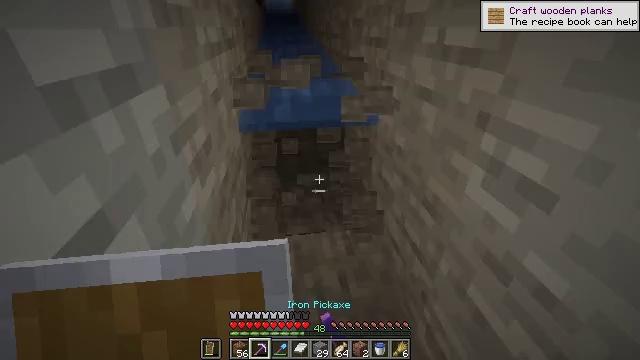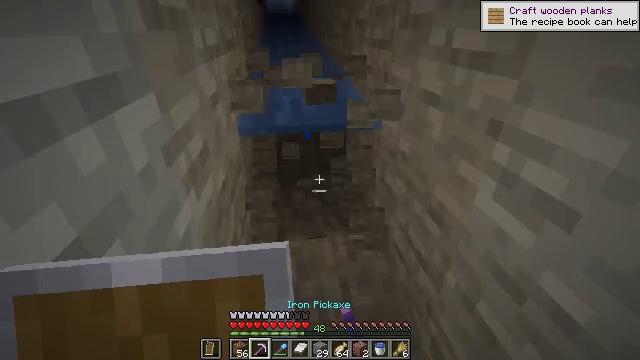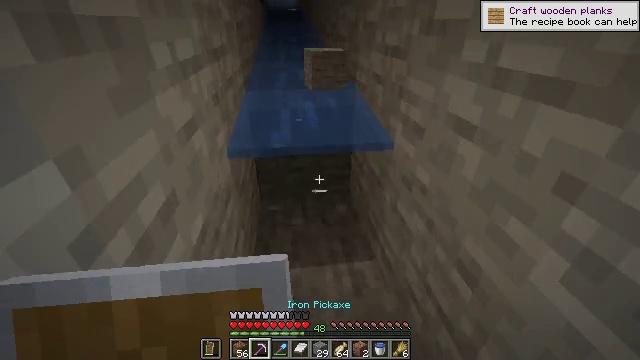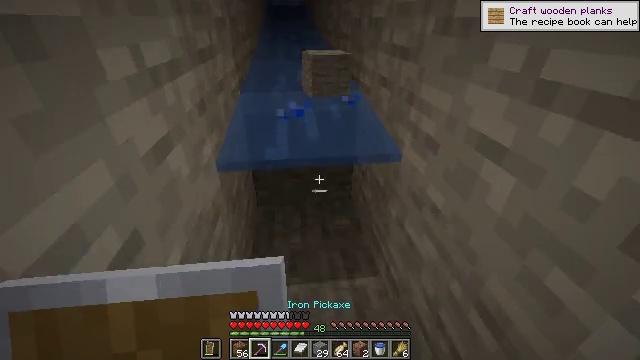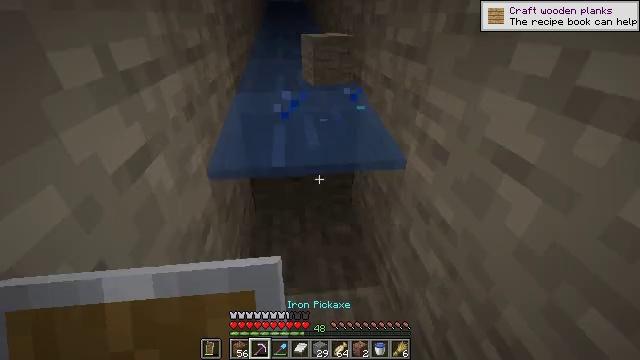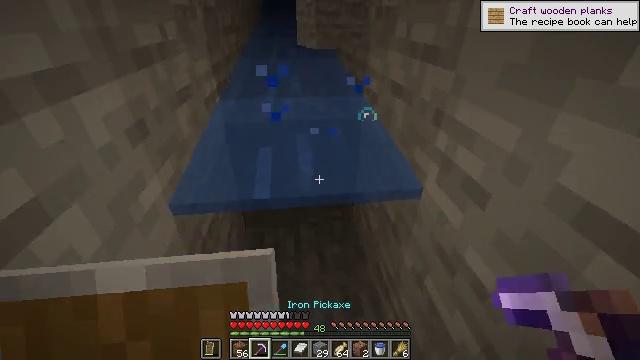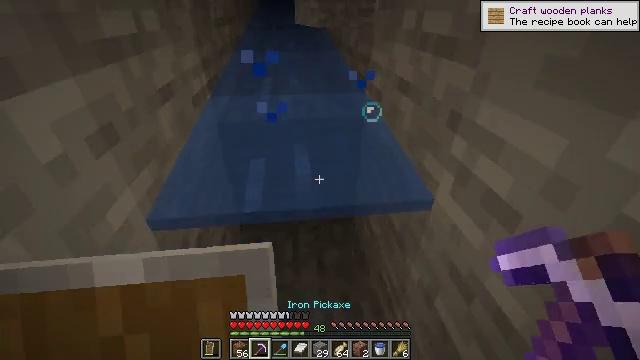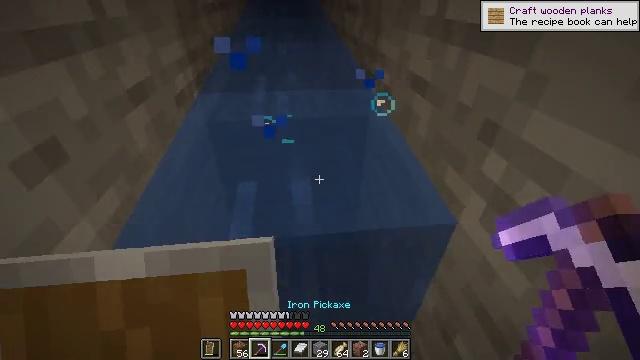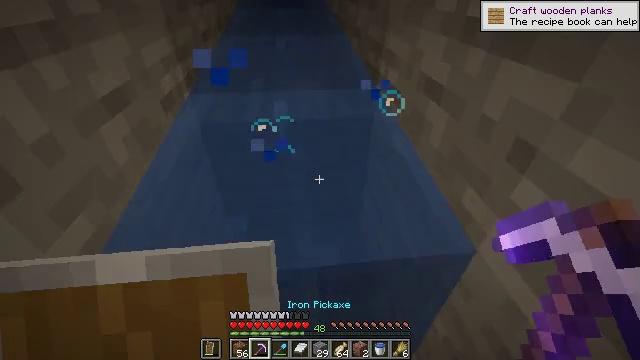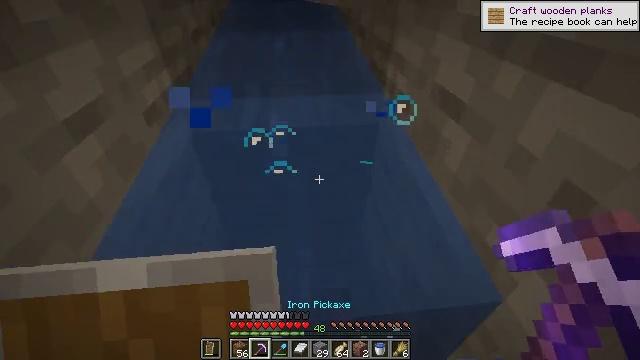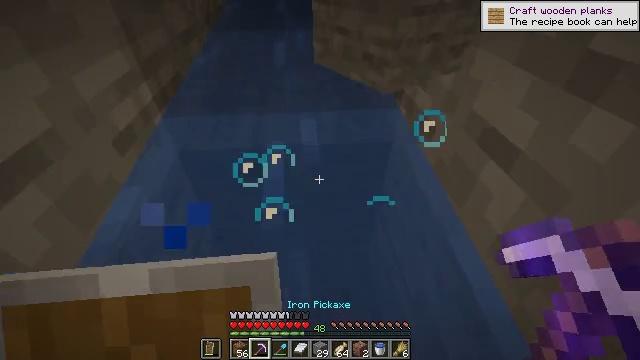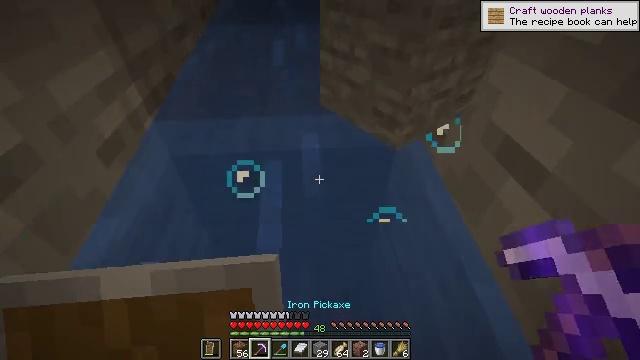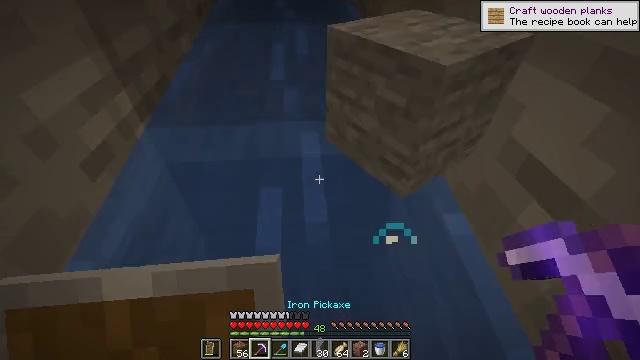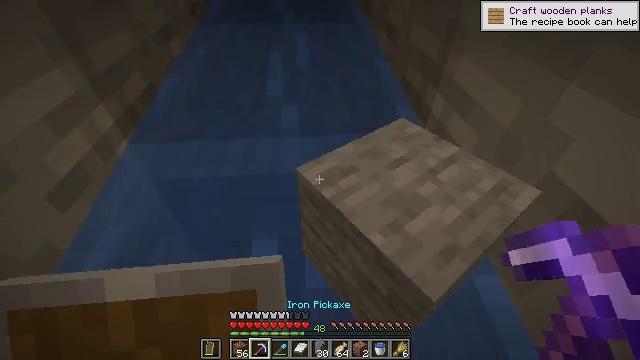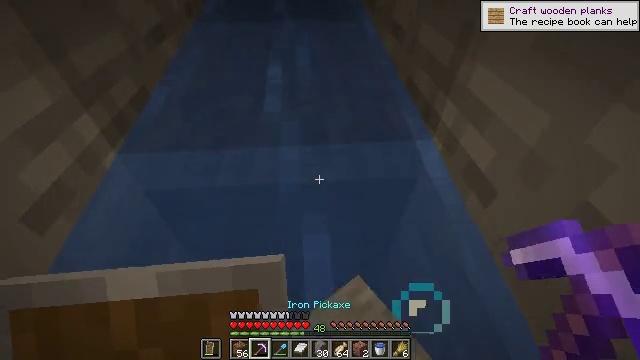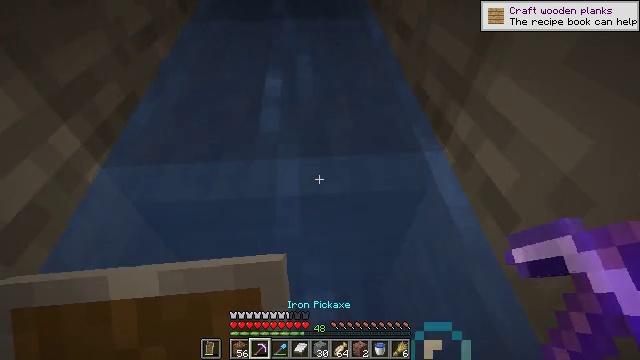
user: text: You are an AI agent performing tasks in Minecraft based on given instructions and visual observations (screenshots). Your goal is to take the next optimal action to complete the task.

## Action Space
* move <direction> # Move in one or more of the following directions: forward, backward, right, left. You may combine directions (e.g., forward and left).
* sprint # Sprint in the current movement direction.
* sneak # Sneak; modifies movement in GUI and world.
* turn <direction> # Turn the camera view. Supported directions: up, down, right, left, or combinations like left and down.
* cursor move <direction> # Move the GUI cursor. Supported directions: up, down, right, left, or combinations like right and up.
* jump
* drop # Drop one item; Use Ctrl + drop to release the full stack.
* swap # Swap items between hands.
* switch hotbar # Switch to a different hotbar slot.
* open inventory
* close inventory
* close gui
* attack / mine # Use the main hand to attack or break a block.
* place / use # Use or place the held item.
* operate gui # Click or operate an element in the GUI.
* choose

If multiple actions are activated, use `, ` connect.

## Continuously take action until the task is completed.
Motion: motion action
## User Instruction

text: Mine packed ice from icy biomes.
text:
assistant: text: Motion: move forward
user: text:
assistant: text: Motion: move forward
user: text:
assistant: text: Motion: move forward
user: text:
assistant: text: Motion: move forward
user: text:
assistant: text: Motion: move forward
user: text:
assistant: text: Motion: move forward, turn down
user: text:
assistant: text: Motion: turn down
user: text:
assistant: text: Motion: move forward, turn down
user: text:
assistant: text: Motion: move forward, turn down
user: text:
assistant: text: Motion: move forward, turn left and down
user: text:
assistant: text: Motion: move forward, turn down
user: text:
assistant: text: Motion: move forward
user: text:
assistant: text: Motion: move forward
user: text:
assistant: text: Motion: move forward
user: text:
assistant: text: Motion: move forward
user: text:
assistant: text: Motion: move forward, turn left
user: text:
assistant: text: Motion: move forward, turn left and down
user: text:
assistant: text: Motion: turn left and down
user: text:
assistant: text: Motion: turn left
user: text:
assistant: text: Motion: turn left and down
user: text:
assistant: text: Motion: turn left
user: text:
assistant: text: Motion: turn left and up
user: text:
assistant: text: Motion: no_op
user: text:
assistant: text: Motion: turn right
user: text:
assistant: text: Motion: no_op
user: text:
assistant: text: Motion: turn left and up
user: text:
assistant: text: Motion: turn left and up
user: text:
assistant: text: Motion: turn up
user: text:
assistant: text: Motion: turn up
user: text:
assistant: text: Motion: turn up